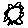
Label: sun